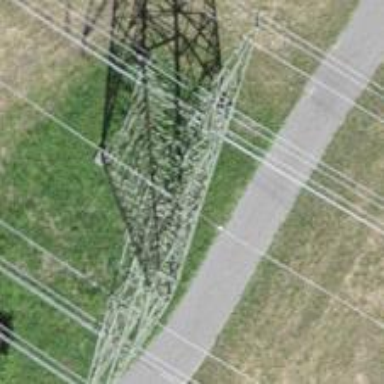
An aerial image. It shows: Towering power structure.